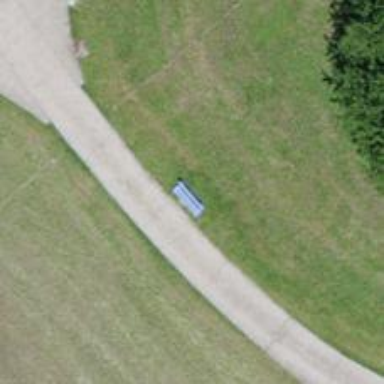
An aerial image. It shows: Bench for seating.